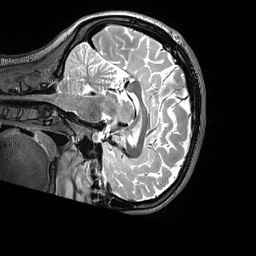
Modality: T2w
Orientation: sagittal
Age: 20
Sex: female
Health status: healthy
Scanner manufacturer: siemens
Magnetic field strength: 3 T
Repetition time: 3.2 s
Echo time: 0.563 s